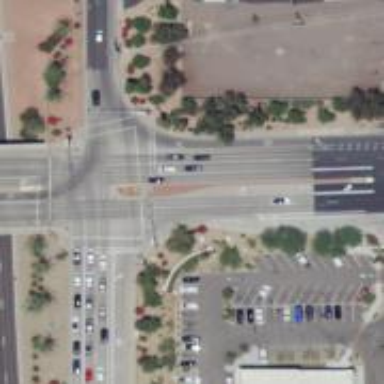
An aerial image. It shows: Solid stop line on the road.